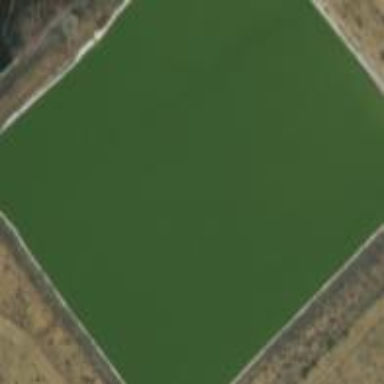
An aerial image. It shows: Sewage reservoir.